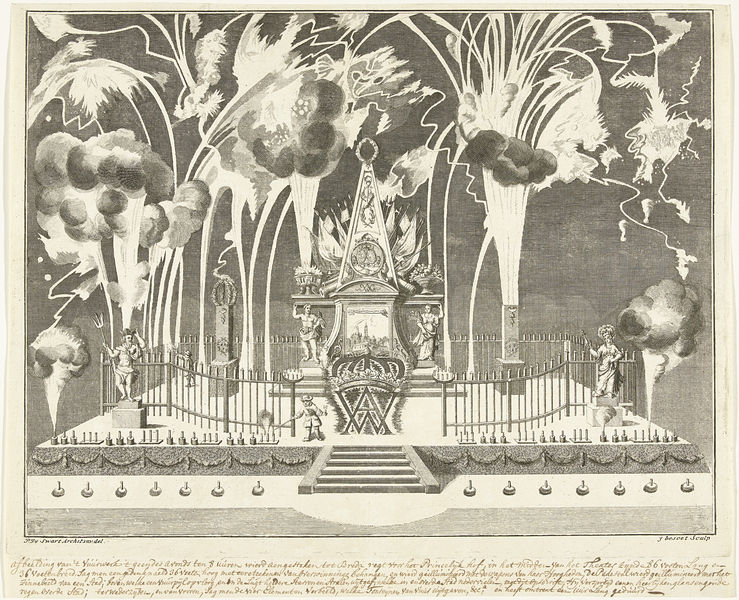
Titel: Vuurwerk bij de intrede van Willem IV te Breda
Künstler: Iven Besoet
Standort: Amsterdam
Institution: Rijksmuseum
Schlagwörter: feuer, weiß, grau, schwarz, zaun, fest, gitter, rauch, figur, kind, blatt, schrift, fahnen, grafik, graphik, treppe, jugendstil, kerzen, stufen, unterschrift, buch, blitze, denkmal, druck, monogramm, radierung, stich, seite, schwarzweiß, text, kranz, wappen, initialien, statuen, ereignis, feierlichkeit, feuerwerk, feuerwer, startuen, herrenhäusergärten